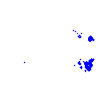
Particle: proton